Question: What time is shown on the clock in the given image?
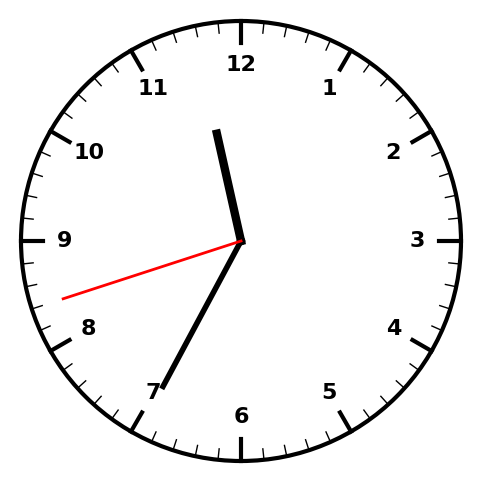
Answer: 11:34:42